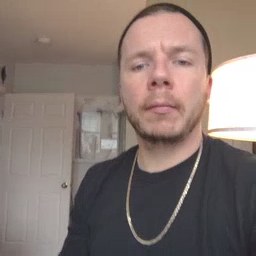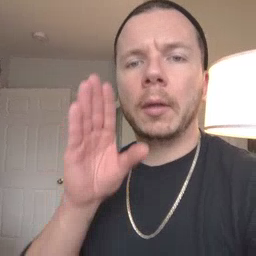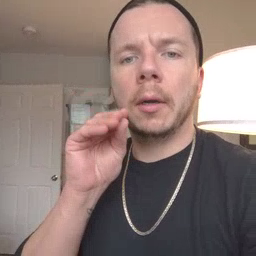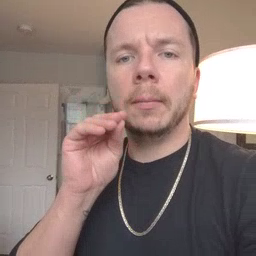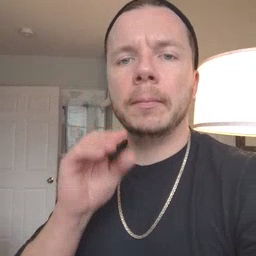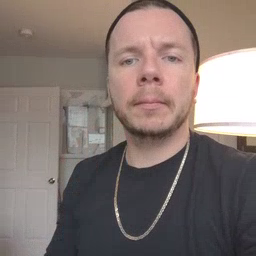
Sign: duck